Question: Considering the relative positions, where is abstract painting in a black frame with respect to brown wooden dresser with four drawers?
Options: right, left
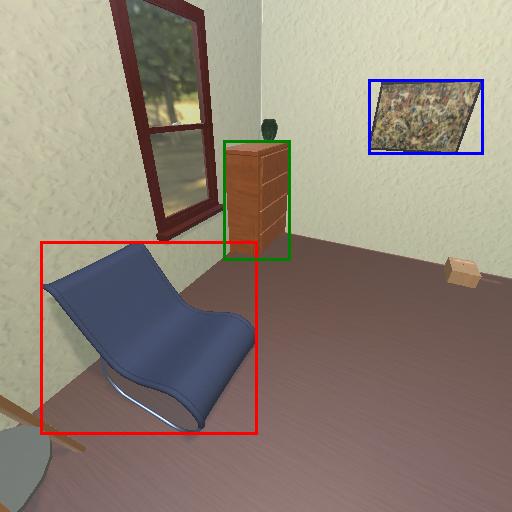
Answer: right